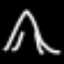
Label: The Eiffel Tower